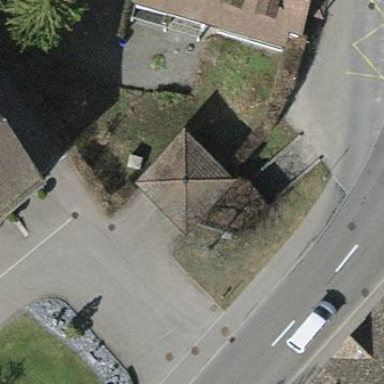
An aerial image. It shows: Building with pyramidal roof shape.